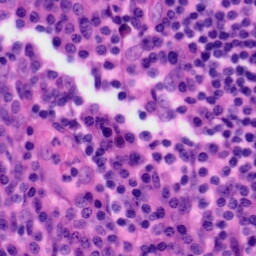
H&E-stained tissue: Tonsil